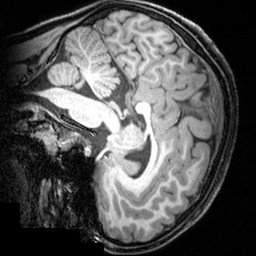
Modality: T1w
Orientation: sagittal
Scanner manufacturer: siemens
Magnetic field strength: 3 T
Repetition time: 1.9 s
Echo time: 0.00397 s